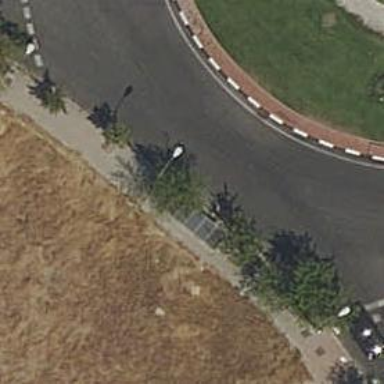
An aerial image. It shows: Asphalt road that is secondary route leading to roundabout.